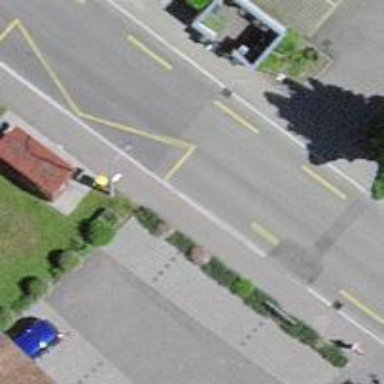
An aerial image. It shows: Post box is visible.